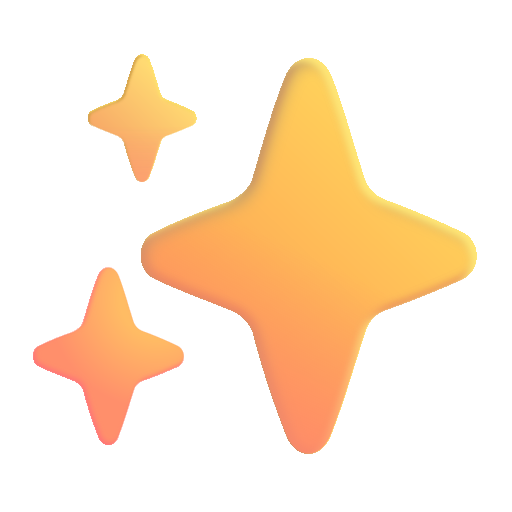
sparkles color